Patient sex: M
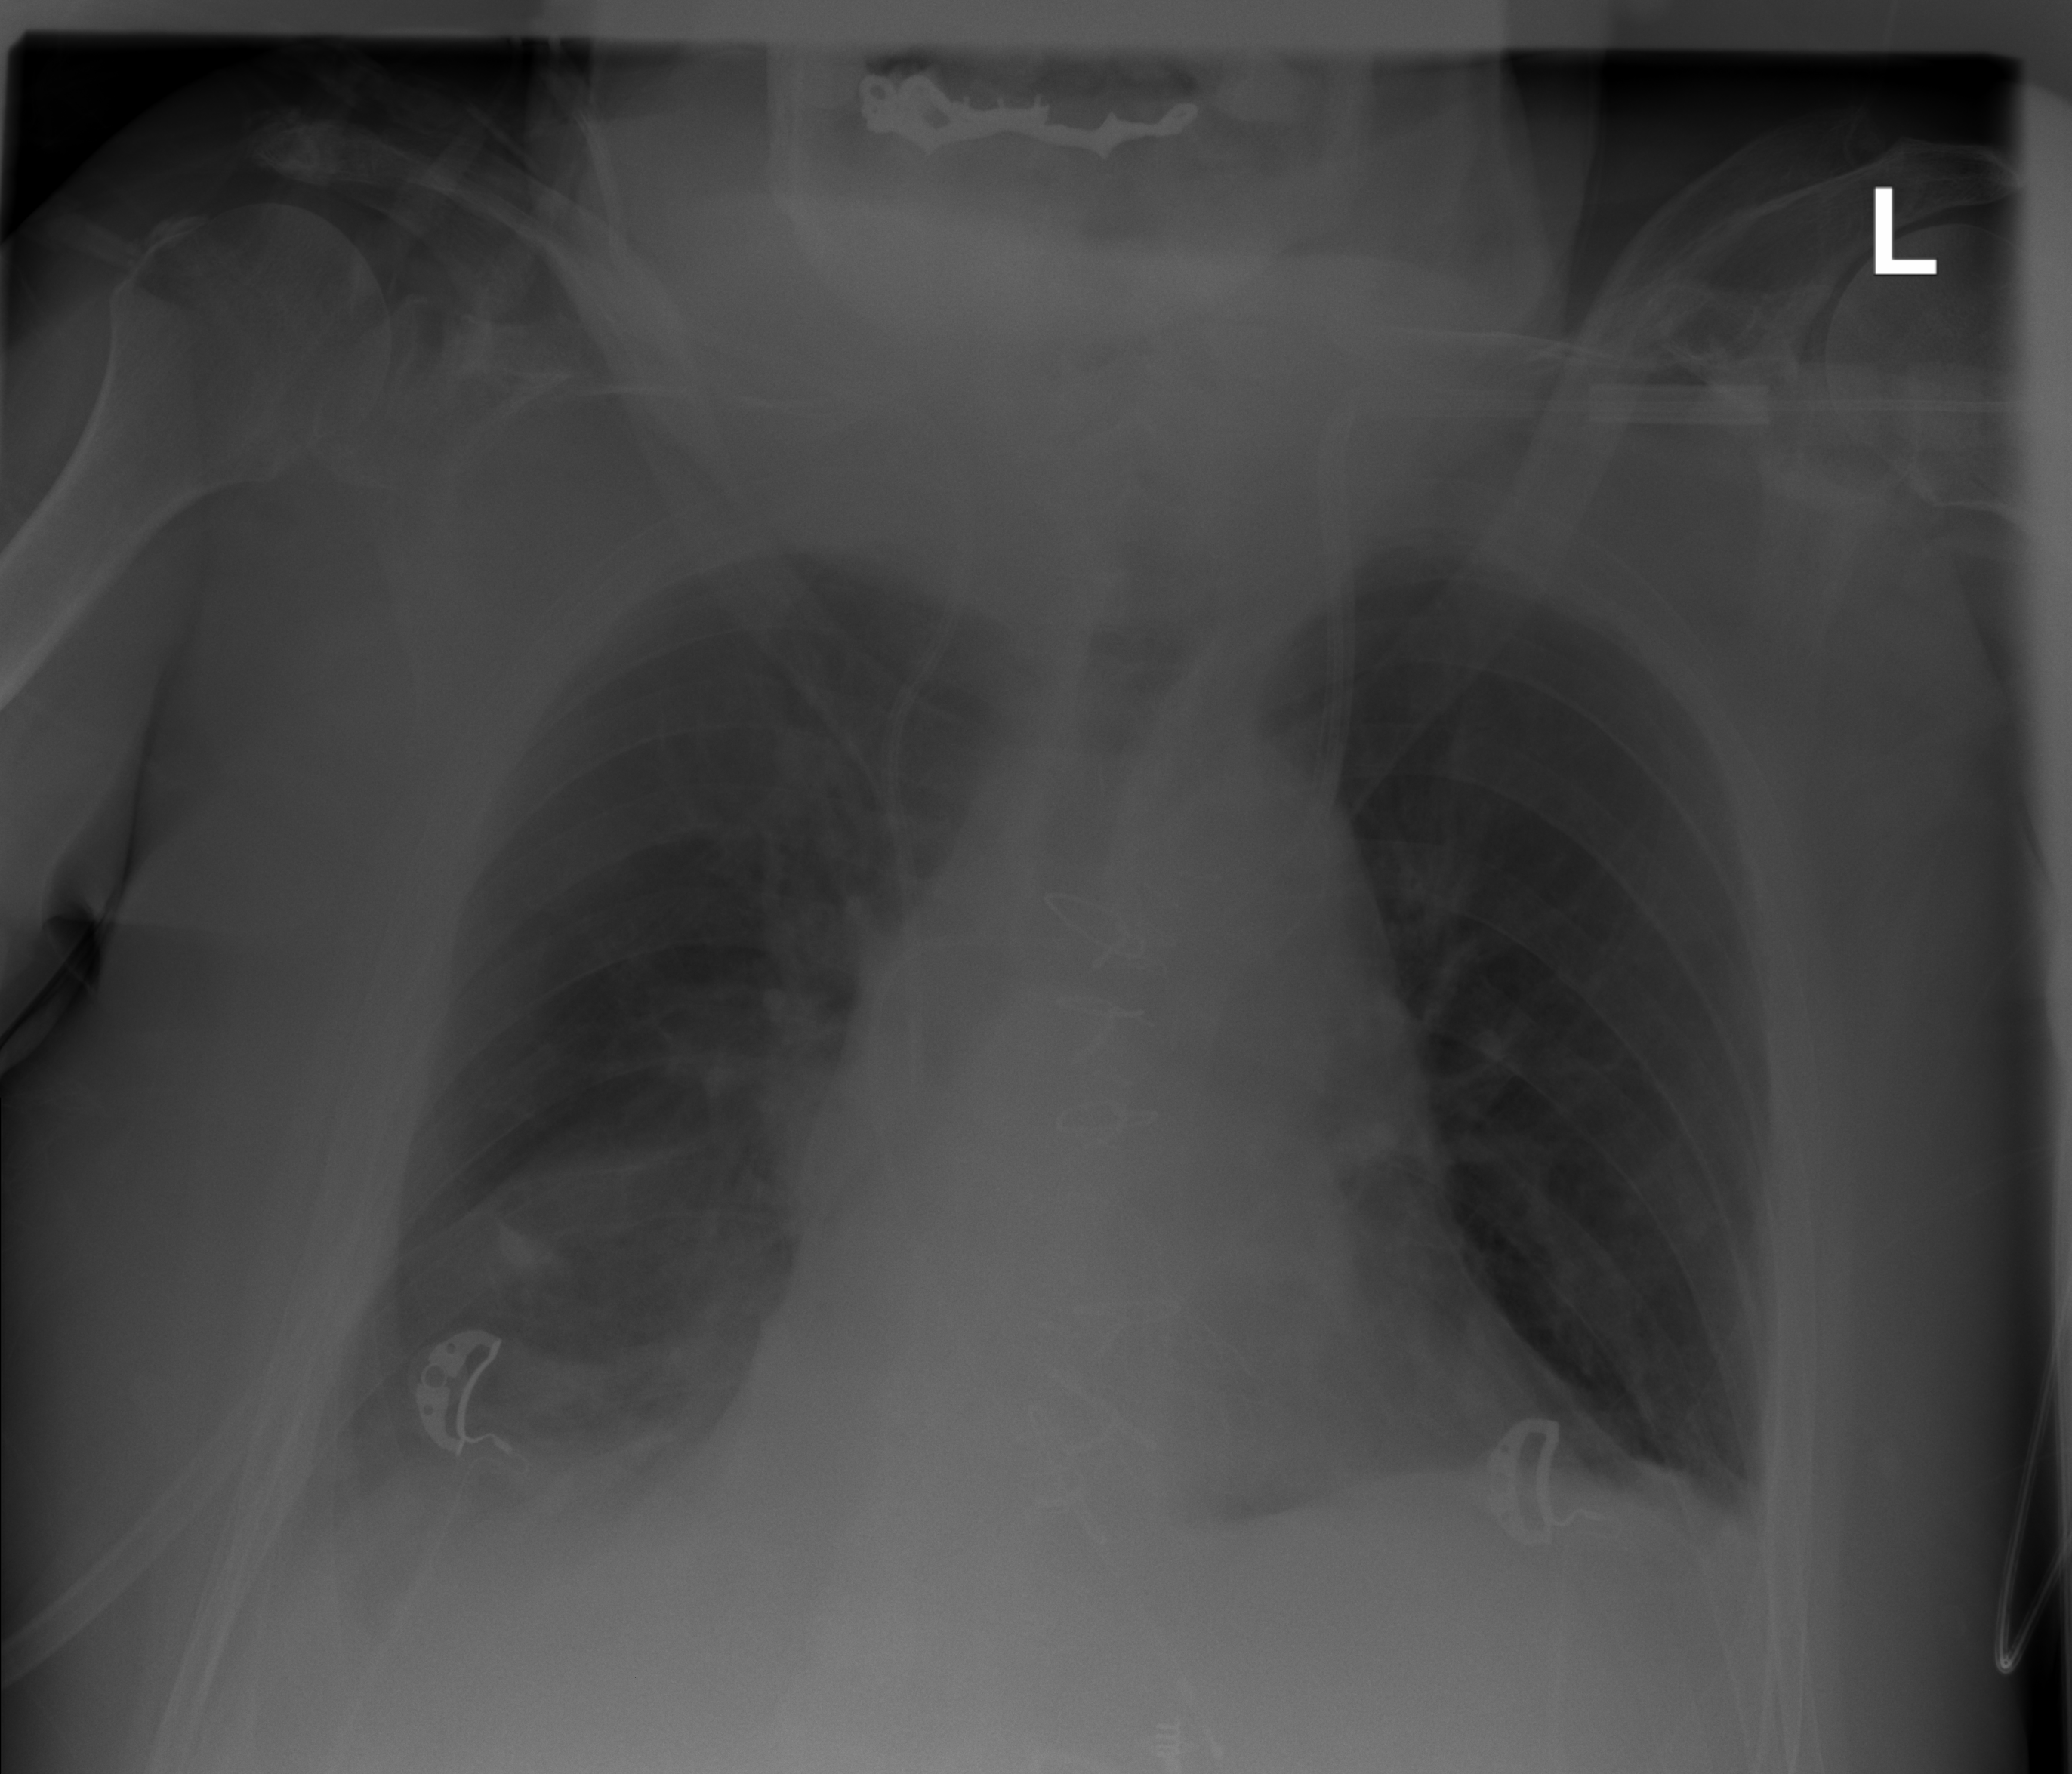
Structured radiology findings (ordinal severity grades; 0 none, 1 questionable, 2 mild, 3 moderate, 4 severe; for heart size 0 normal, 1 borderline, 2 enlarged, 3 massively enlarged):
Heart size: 1
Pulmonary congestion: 0
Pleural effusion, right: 2
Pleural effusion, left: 1
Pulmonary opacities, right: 1
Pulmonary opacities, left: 1
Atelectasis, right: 2
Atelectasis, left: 2